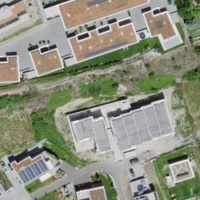
EUNIS habitat code: 40
Species observed at this site:
Prunus spinosa